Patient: sex M, age 24
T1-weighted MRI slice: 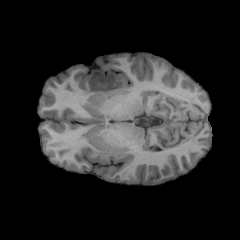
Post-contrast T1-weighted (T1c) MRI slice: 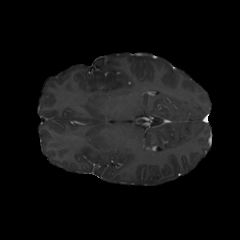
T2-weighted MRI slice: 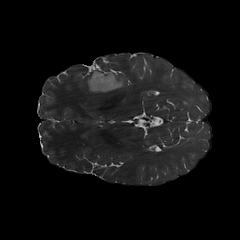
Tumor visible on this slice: yes
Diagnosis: Astrocytoma, IDH-mutant
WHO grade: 2